Question: Count the number of objects in the diagram.
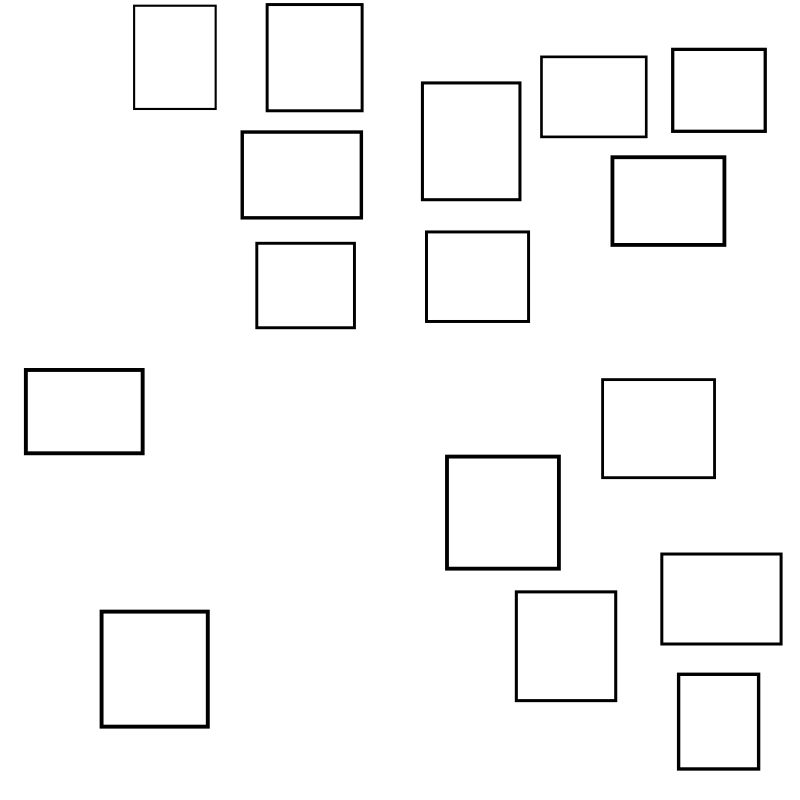
Answer: 16